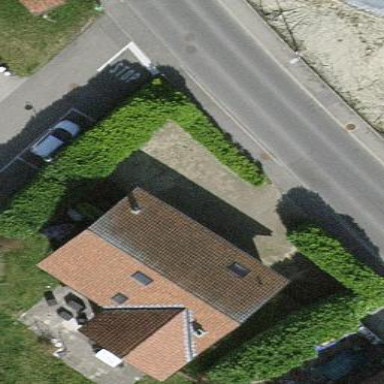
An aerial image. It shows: Simple and straightforward house.